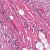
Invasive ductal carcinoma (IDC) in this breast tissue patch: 0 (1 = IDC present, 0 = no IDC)